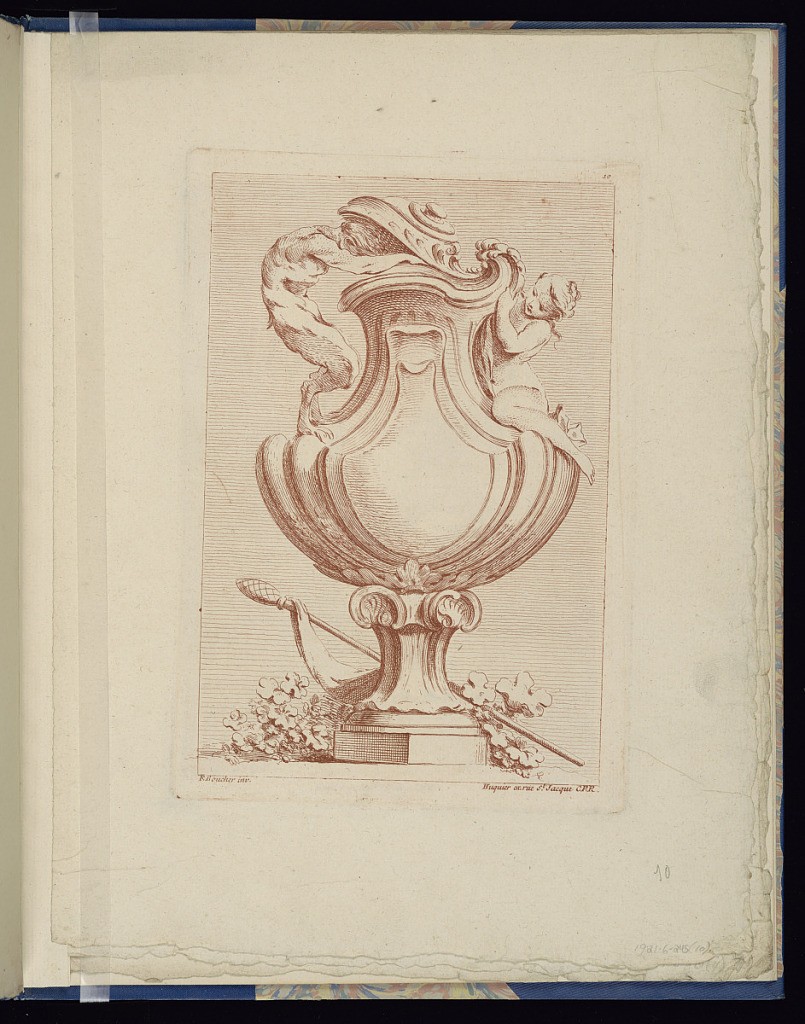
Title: Ornamental Vase Design
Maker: François Boucher, French, 1703–1770
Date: ca. 1738
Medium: Etching in red ink on cream laid paper
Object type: Bound print
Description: Vase with a lid. Two figures resting upon the shoulder of the vase. At left, a standing satyr peers into the vase, his head holding the lid open. At right, a seated nude woman at the handle. The vase is elevated on a low, hexagonal pedestal. Behind the vase are ivy leaves and a thyrsus. The plate is printed in red ink (sanguine). The plate is signed and numbered.